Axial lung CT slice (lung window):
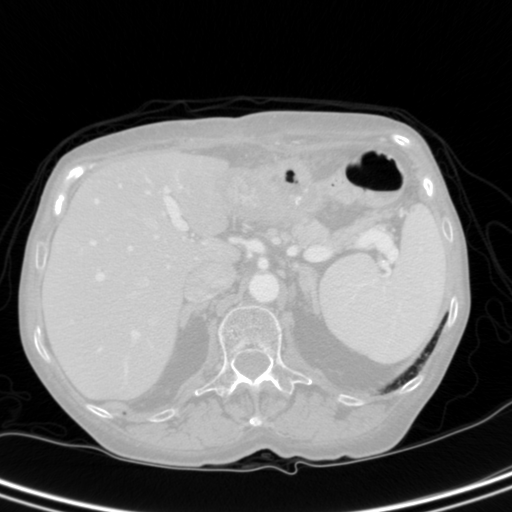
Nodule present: no